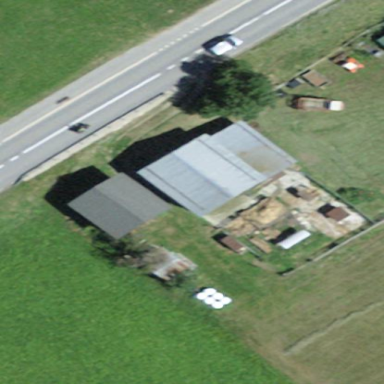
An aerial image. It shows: Rural barn.